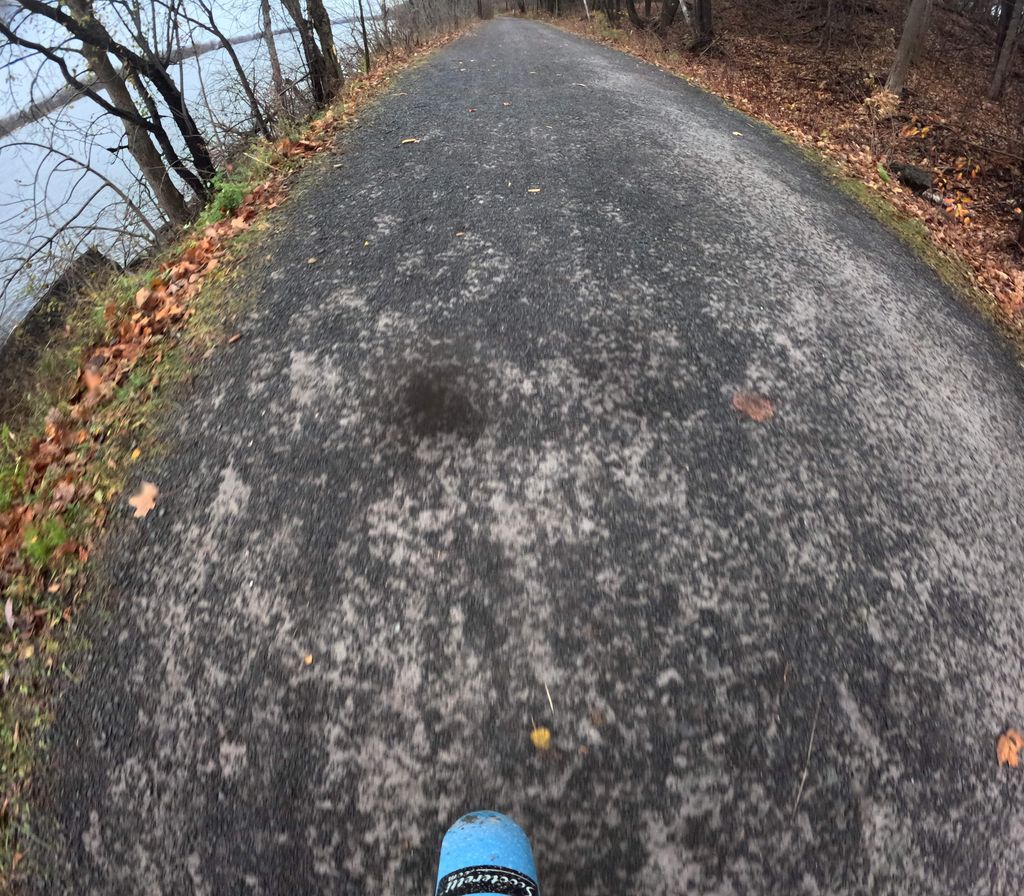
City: ottawa-gatineau